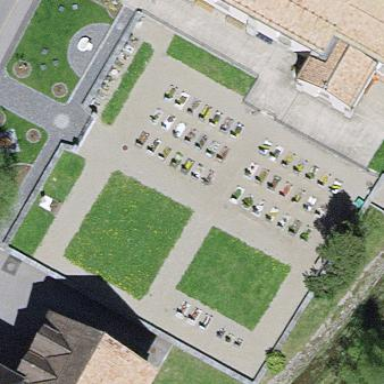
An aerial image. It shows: Cemetery.